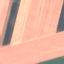
Label: AnnualCrop